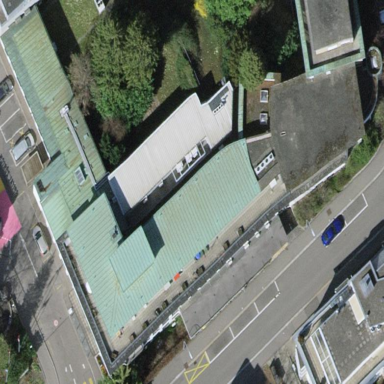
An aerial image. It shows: Hospital building.